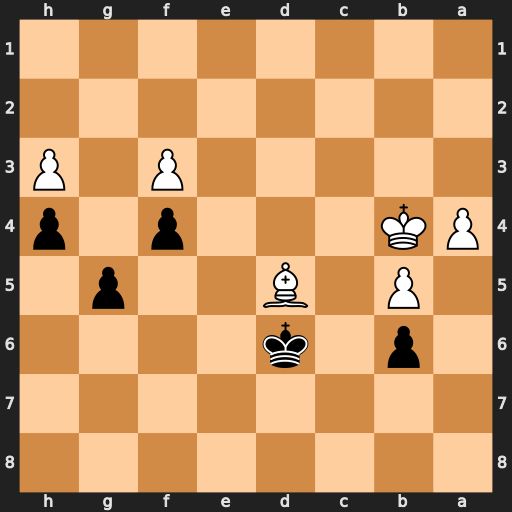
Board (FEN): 8/8/1p1k4/1P1B2p1/PK3p1p/5P1P/8/8
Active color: b
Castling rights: -
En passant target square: -
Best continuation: Kxd5 Kc3 Kc5 Kd3 Kb4 Ke4 Kxa4 Kf5 Kxb5